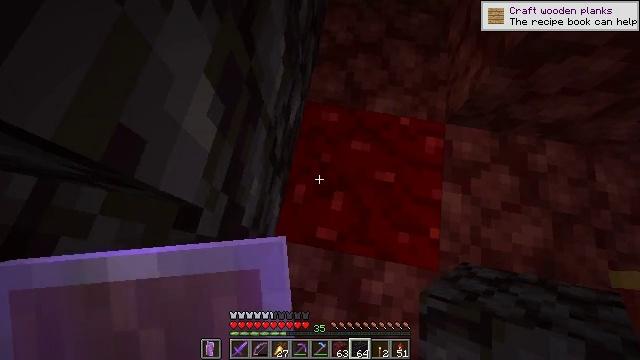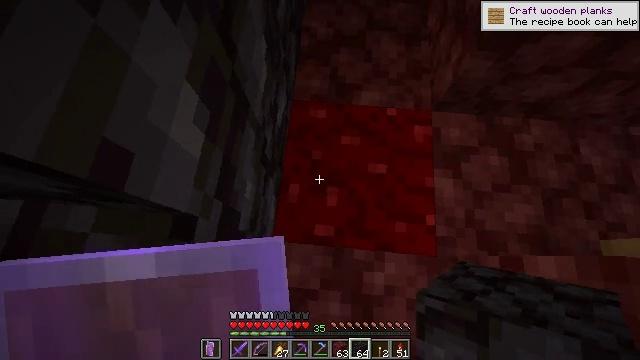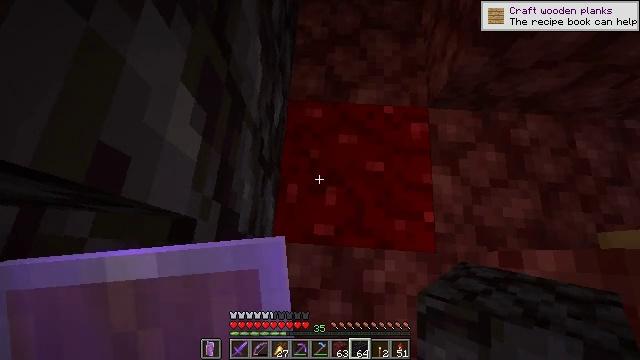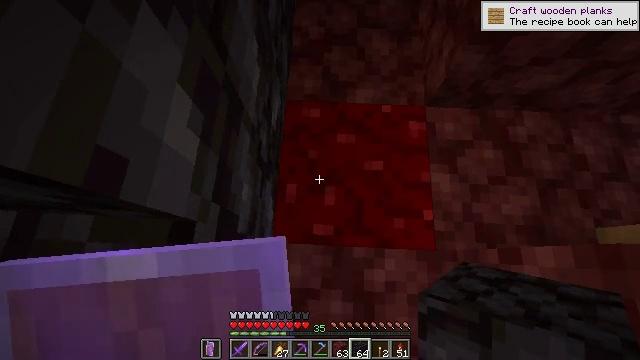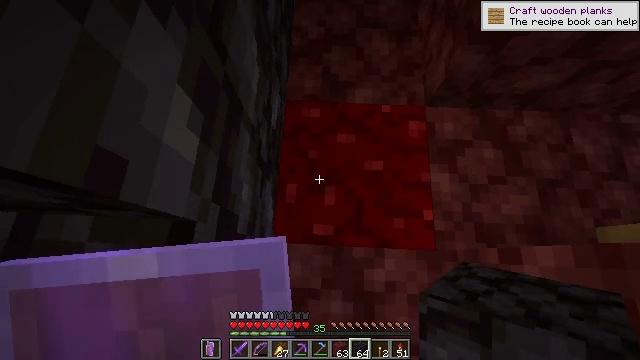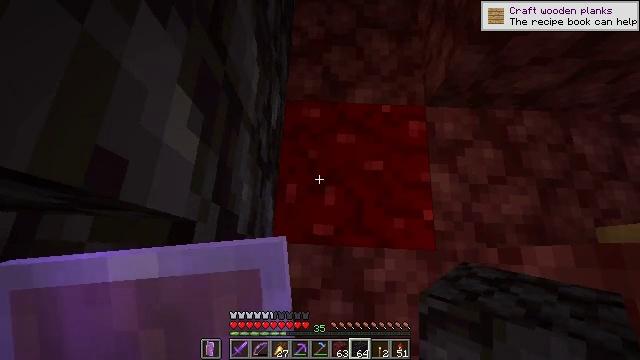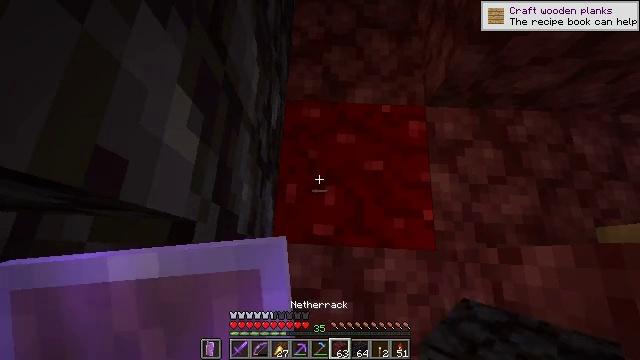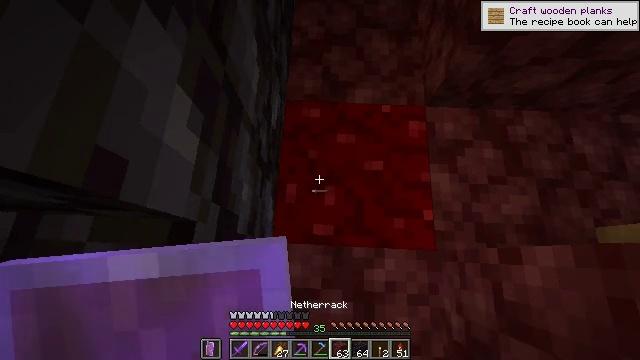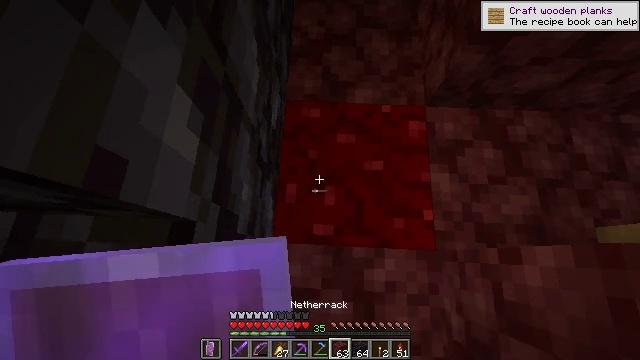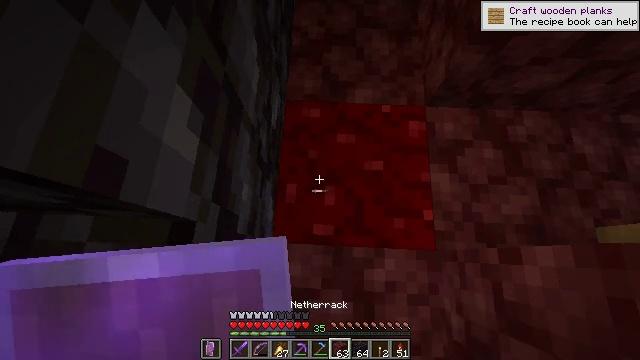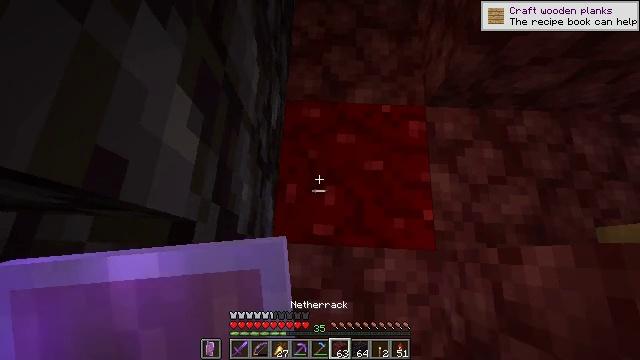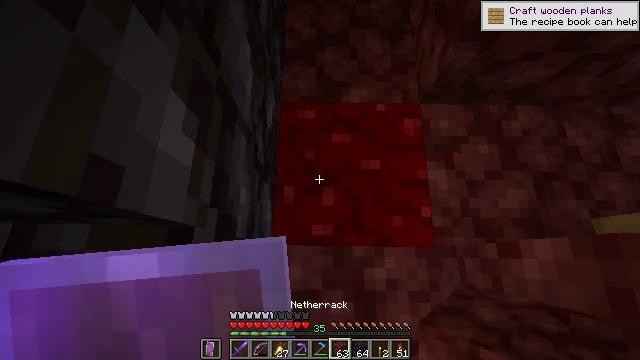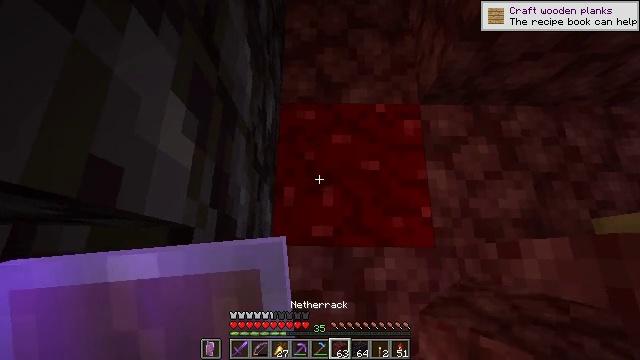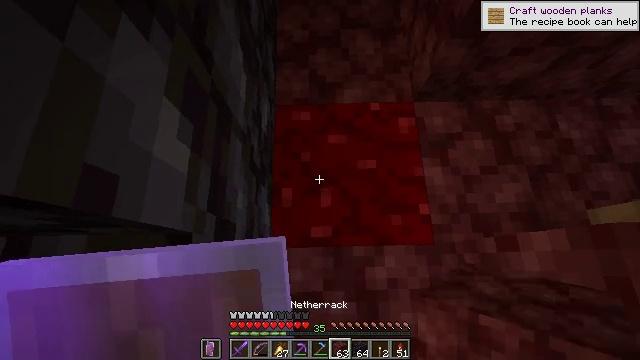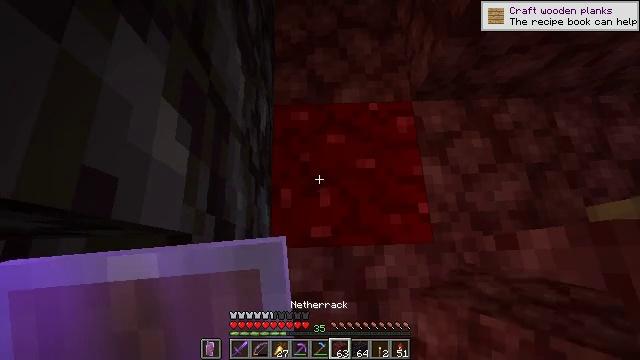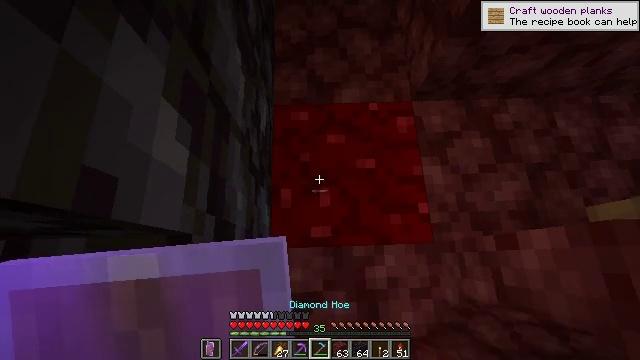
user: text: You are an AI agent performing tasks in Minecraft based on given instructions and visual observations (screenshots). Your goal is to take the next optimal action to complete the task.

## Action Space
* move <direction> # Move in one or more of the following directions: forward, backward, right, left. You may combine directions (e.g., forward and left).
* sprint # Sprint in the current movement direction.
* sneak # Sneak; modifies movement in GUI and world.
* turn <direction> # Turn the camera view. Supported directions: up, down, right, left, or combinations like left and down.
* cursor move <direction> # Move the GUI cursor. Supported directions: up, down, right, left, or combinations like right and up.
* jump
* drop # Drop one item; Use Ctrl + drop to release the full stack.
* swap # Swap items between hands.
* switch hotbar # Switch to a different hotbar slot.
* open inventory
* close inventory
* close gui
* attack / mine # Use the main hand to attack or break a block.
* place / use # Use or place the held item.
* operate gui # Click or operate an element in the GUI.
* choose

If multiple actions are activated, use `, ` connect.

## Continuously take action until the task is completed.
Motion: motion action
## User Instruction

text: Attack the nether wart block to break it.
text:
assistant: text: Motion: turn right
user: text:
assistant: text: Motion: turn right
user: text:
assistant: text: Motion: no_op
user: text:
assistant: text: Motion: no_op
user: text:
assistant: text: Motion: no_op
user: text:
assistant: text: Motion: no_op
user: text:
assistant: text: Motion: no_op
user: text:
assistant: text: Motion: no_op
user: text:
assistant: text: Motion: no_op
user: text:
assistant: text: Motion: no_op
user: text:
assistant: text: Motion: turn right
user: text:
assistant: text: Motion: no_op
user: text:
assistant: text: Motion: turn right
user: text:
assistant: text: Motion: no_op
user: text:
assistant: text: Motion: no_op
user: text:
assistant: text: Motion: no_op
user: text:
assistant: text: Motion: no_op
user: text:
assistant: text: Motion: no_op
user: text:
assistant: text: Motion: no_op
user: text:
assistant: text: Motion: turn right and up
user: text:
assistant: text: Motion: turn right and up
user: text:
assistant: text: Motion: turn up
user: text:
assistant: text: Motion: turn up
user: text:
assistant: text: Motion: no_op
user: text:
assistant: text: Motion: attack / mine
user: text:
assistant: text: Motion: attack / mine
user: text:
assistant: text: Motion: attack / mine
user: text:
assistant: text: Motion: no_op
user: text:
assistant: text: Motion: no_op
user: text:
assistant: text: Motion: no_op